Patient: sex M, age 60
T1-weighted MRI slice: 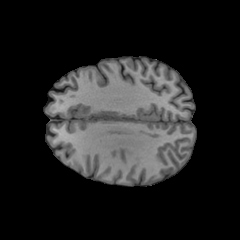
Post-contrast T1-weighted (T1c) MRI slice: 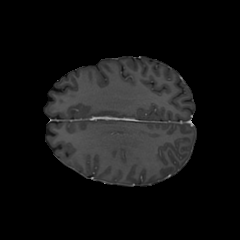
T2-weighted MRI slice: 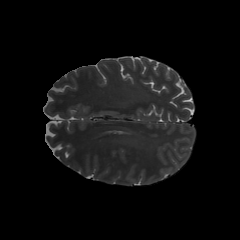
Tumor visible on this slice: no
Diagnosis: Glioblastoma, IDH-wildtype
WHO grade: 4